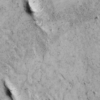
Label: not_dusty